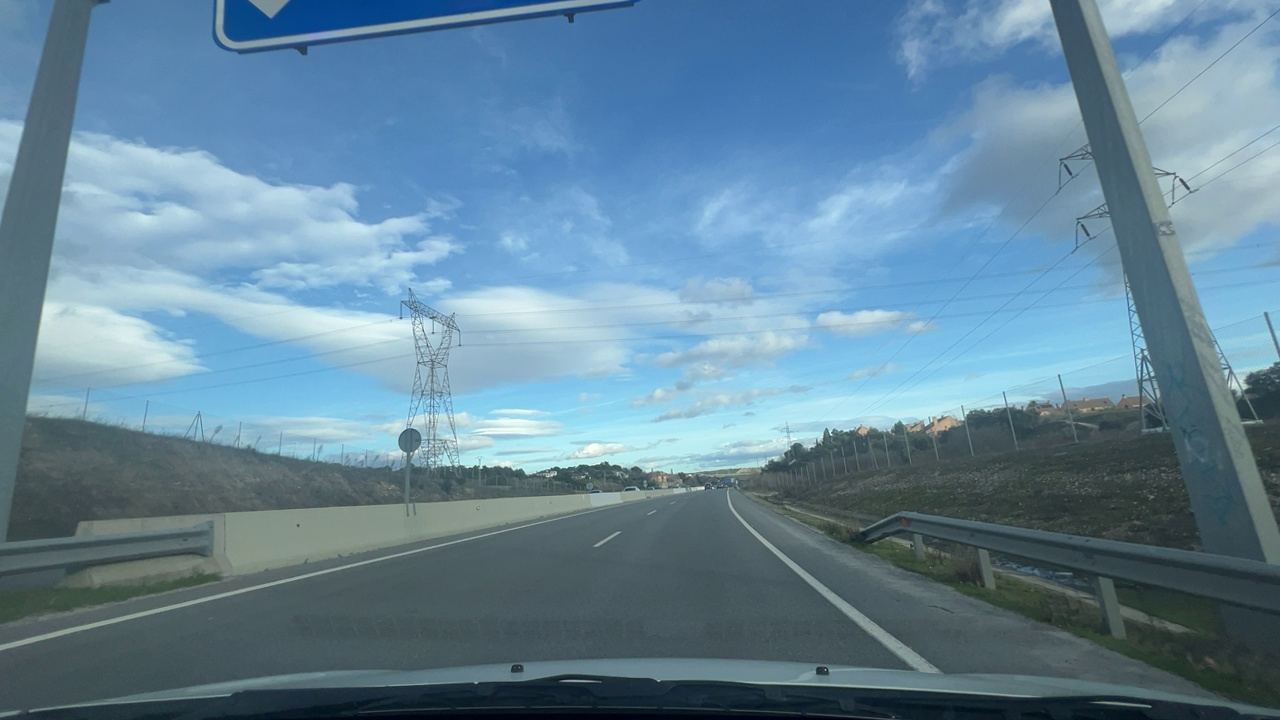
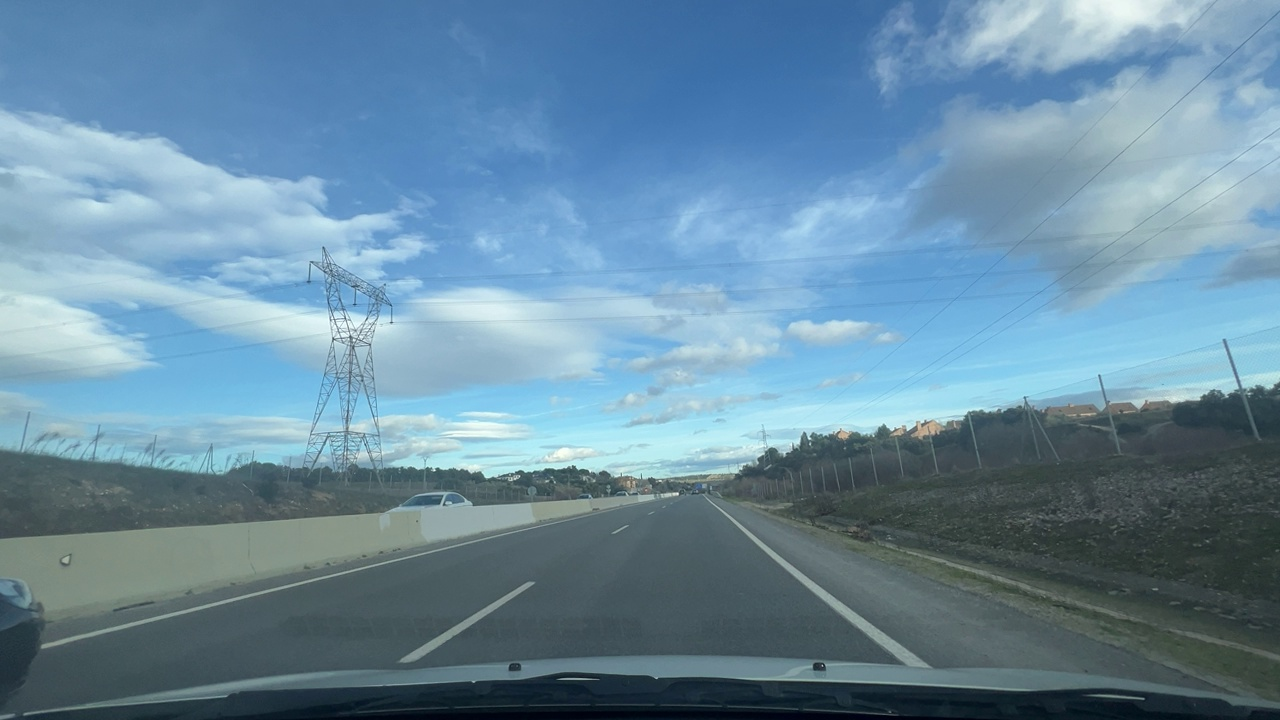
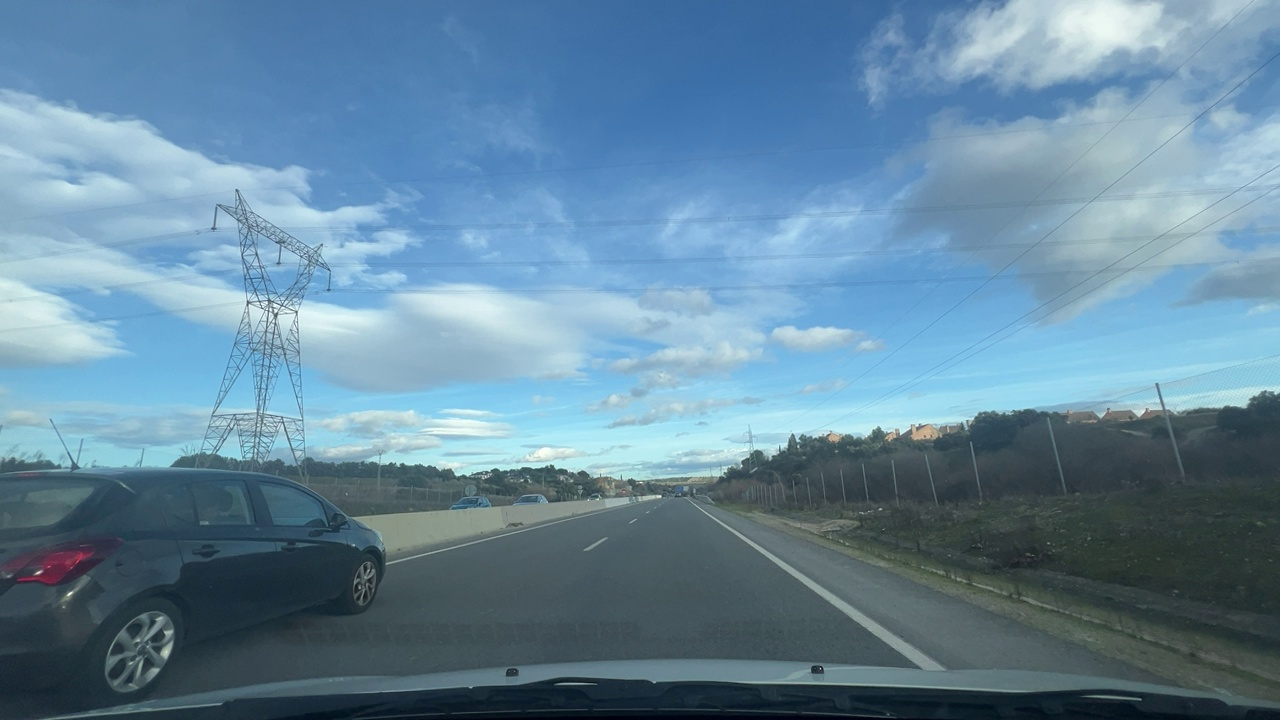
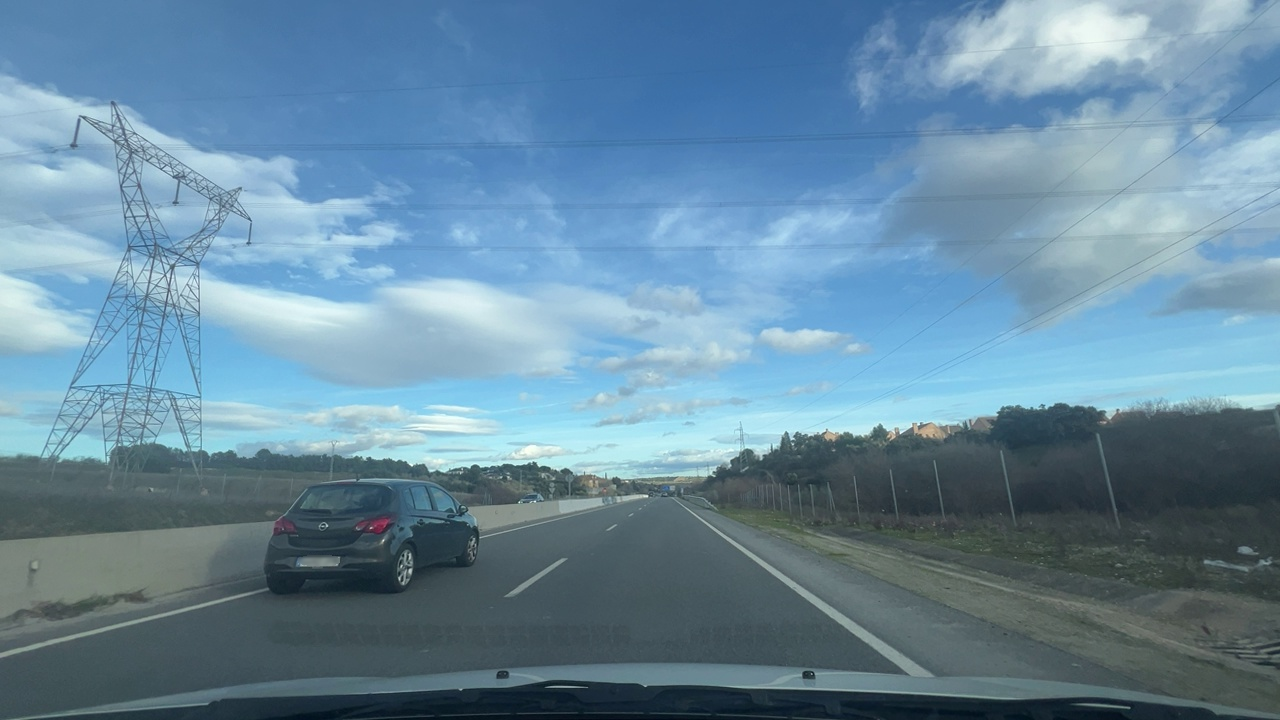
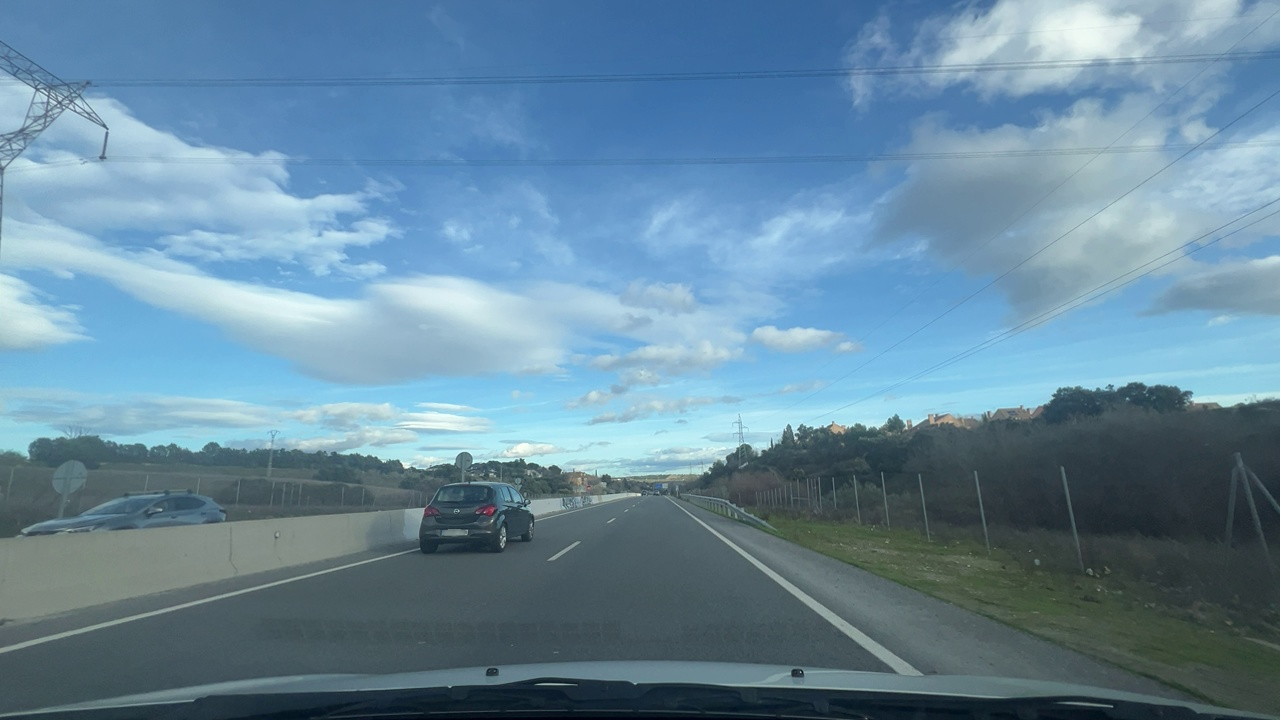
Situation: empty
Question: Are speed bumps, crosswalks, or construction-related obstacles present in the ego lane?
Answer: No
Reasoning: There are no speed bumps, crosswalks, or construction-related obstacles present in the ego lane

Situation: empty
Question: Do you observe any red traffic light regulating the ego lane?
Answer: No
Reasoning: There are no traffic lights visible regulating the ego lane

Situation: empty
Question: Is the ego vehicle positioned in a dedicated right-turn lane before the traffic light?
Answer: No
Reasoning: There are no traffic lights visible regulating the ego lane

Situation: empty
Question: Is the ego vehicle positioned in a dedicated left-turn lane before the traffic light?
Answer: No
Reasoning: There are no traffic lights visible regulating the ego lane